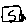
Label: square